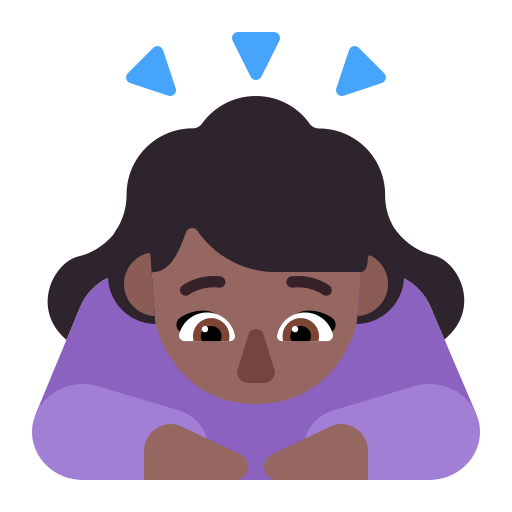
woman bowing flat  dark